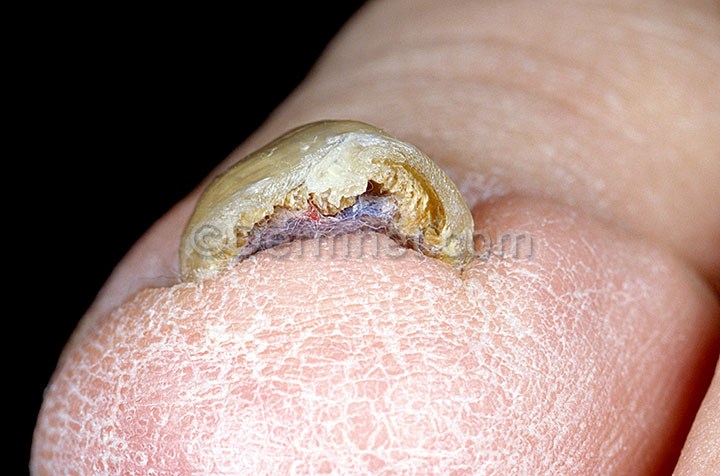
Disease: Nail Fungus and other Nail Disease